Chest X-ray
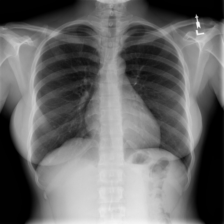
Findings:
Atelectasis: negative
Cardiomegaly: negative
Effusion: negative
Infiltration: negative
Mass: negative
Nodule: negative
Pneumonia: negative
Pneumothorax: negative
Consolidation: negative
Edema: negative
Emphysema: negative
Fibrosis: negative
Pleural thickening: negative
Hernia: negative